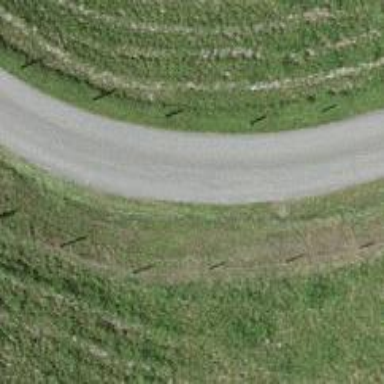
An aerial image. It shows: Unclassified road.